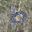
Label: 6